Aerial crown-view tile of a tropical tree (Barro Colorado Island, Panama), acquired 20240716:
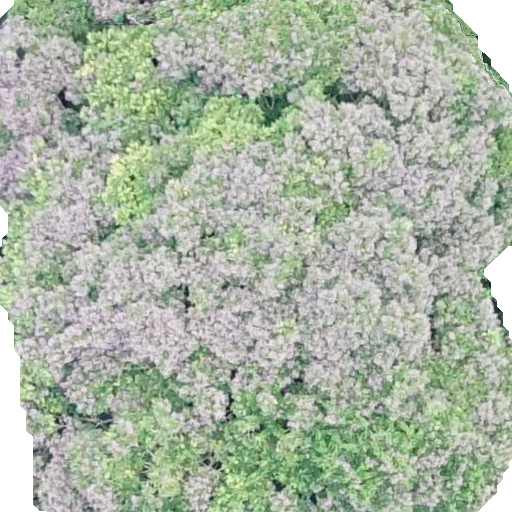
Species: Dipteryx oleifera
GBIF accepted scientific name: Dipteryx oleifera
Crown area: 454.251 m²